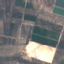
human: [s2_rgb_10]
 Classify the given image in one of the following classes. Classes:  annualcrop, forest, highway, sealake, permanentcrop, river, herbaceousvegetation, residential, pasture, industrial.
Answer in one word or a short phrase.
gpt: PermanentCrop